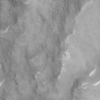
Label: not_dusty